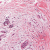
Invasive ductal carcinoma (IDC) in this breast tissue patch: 0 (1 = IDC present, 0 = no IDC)